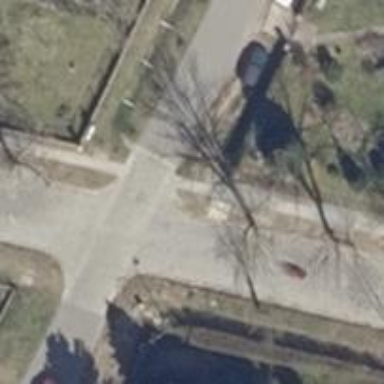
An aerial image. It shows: Unmarked crossing on the road.